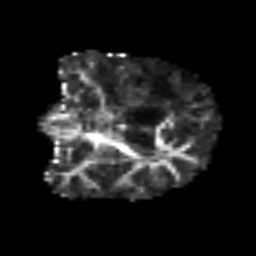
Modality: FA
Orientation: coronal
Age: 50
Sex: male
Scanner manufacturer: siemens
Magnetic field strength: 3 T
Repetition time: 6.1 s
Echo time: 0.101 s